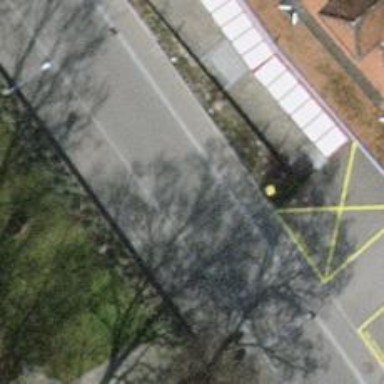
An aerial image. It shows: Public transport stop position.